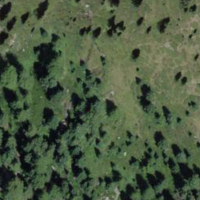
EUNIS habitat code: 26
Species observed at this site:
Lyrurus tetrix
Oriolus oriolus